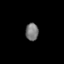
Tissue: skin
Cell type: Epithelial cells
Senescence score: 0.274
Nuclear area (px): 221
Mean DAPI intensity: 119.864